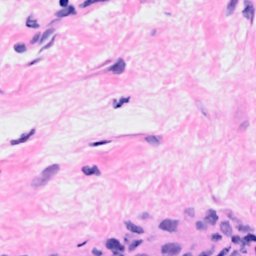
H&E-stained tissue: Breast